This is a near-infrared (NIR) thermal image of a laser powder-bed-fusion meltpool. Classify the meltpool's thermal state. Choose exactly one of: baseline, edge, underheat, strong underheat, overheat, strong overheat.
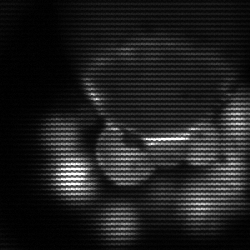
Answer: edge